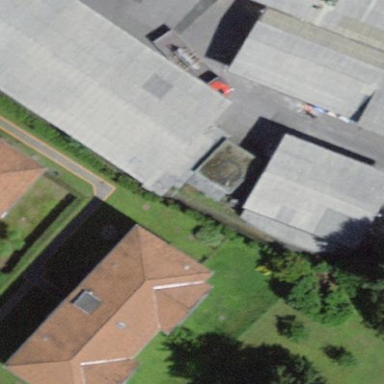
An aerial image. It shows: Industrial building.